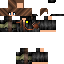
A female human skin with medium skin, wearing brown long hair dressed in a blue hoodie and black pants, featuring a closed mouth.